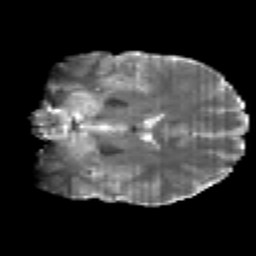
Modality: T2w
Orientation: coronal
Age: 22
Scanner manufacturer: siemens
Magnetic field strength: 3 T
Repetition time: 2.2 s
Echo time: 0.084 s